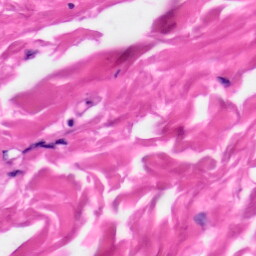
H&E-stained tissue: Skin